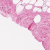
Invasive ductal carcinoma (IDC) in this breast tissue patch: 0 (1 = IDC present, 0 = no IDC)